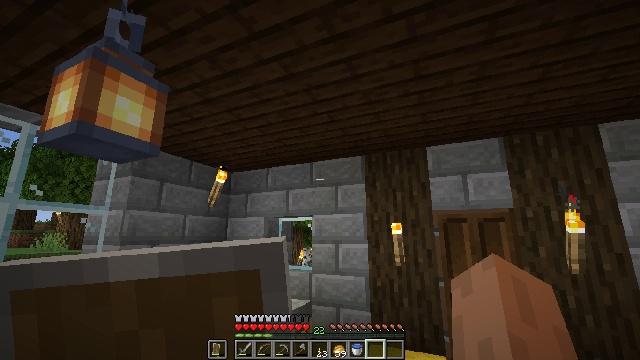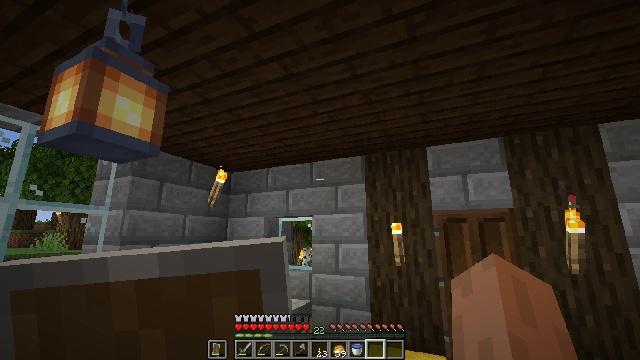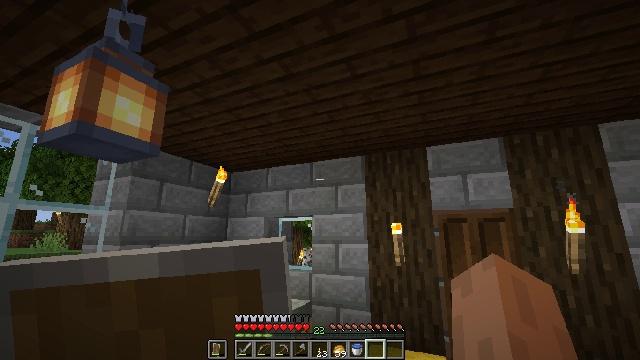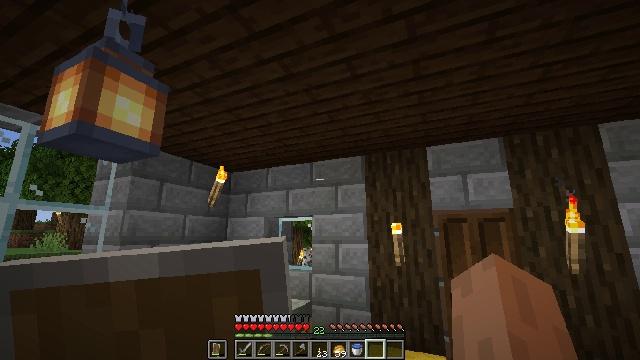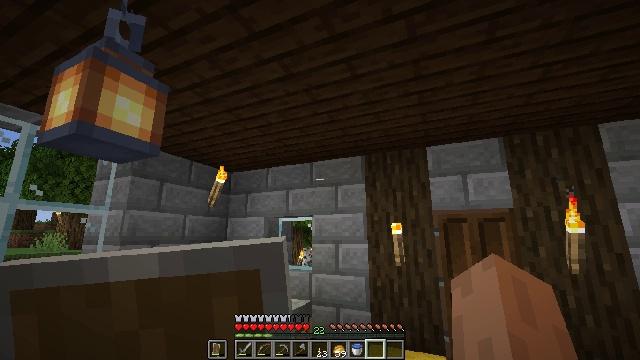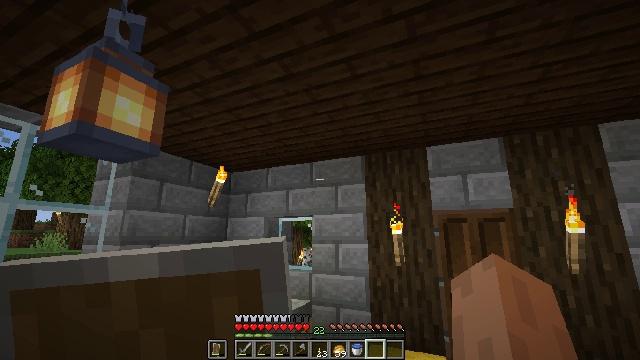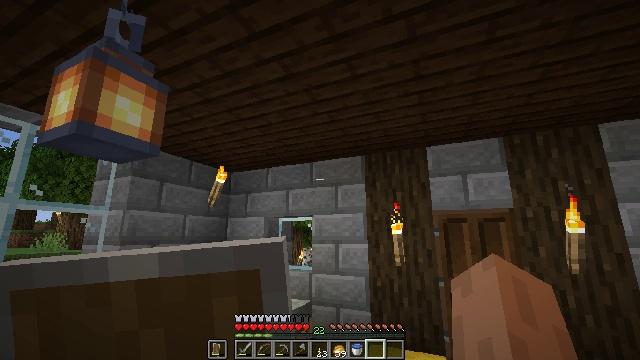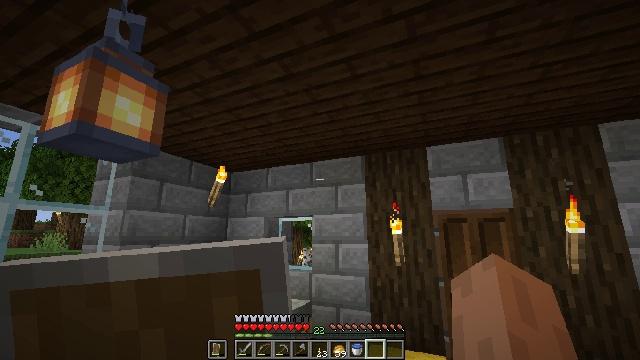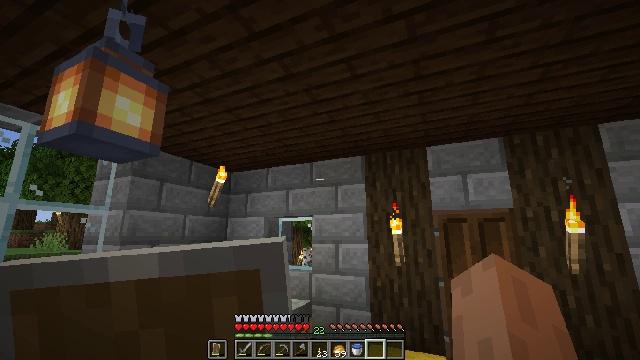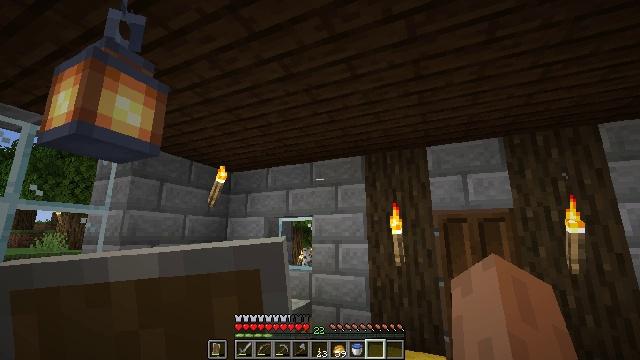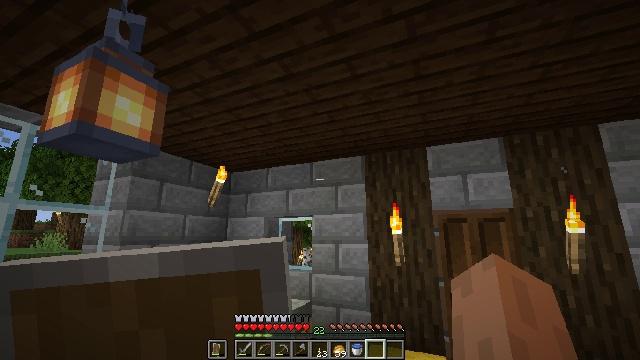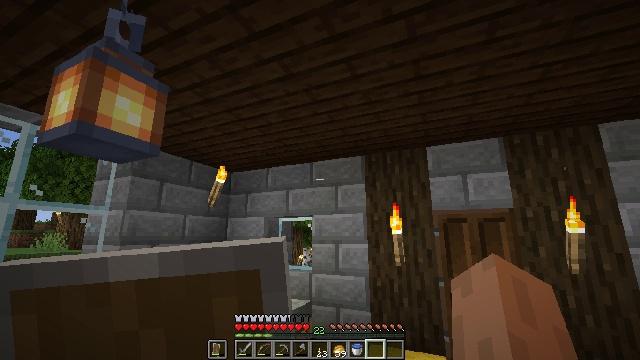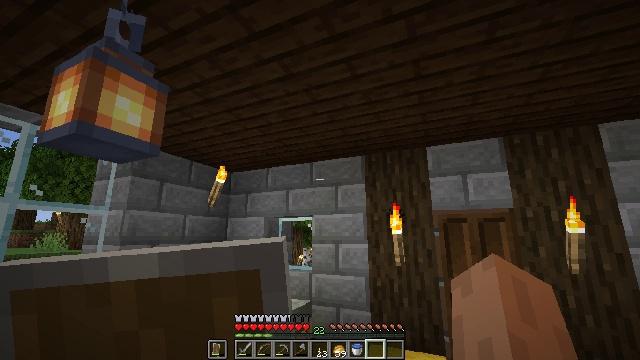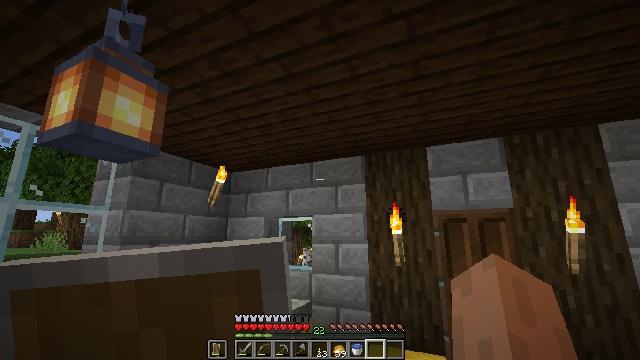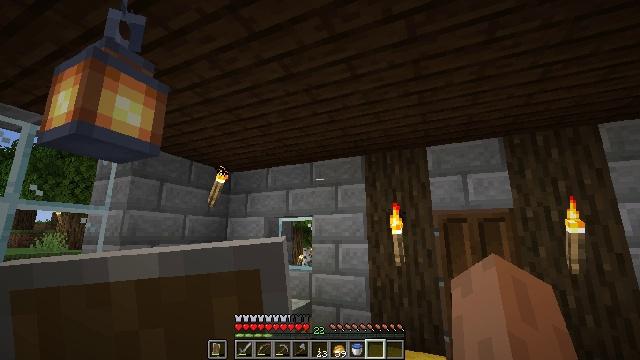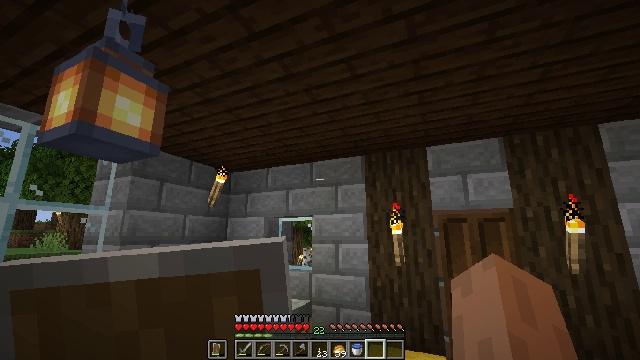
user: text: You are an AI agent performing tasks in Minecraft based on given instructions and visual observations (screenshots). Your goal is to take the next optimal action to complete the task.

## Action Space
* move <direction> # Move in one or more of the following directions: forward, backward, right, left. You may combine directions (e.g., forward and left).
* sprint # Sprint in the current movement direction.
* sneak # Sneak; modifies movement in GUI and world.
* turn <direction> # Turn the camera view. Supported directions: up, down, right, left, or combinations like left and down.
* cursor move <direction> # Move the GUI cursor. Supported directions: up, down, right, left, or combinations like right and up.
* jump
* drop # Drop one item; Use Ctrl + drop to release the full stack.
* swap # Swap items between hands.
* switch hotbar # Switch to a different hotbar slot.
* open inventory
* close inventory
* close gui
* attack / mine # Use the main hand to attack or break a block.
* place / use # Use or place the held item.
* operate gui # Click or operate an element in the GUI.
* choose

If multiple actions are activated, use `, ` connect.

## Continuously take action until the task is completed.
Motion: motion action
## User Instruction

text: Attack the chest to pick it up.
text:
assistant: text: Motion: no_op
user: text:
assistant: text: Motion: no_op
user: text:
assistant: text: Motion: no_op
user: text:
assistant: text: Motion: no_op
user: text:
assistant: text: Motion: no_op
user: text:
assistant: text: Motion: no_op
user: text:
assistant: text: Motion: no_op
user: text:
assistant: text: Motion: no_op
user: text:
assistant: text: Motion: no_op
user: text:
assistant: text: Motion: no_op
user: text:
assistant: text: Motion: no_op
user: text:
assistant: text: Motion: no_op
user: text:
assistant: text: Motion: no_op
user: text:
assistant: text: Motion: no_op
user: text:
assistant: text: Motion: no_op
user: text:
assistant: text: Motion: no_op
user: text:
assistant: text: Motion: no_op
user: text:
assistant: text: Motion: no_op
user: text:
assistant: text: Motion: no_op
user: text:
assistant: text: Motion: no_op
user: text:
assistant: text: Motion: no_op
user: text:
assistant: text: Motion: no_op
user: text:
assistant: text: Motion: no_op
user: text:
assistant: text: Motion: no_op
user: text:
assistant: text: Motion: no_op
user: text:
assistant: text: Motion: no_op
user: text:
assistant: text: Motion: no_op
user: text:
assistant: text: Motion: no_op
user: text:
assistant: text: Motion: no_op
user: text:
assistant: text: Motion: no_op